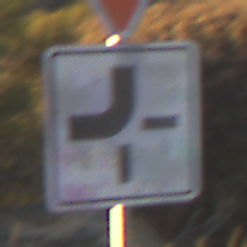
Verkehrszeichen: VerlaufVorfahrtsstrasse2
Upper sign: VorfahrtGewaehren
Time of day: SunriseSunset
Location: Outdoor (Nature)
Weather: Clear
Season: NotSpecified
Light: Natural